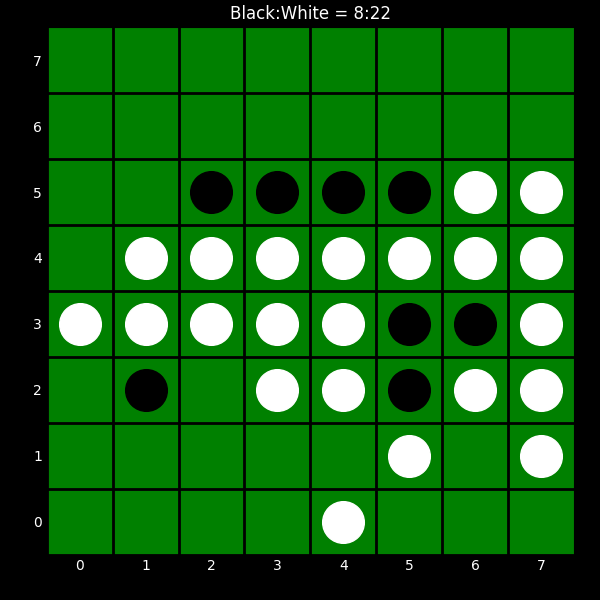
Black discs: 8
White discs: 22